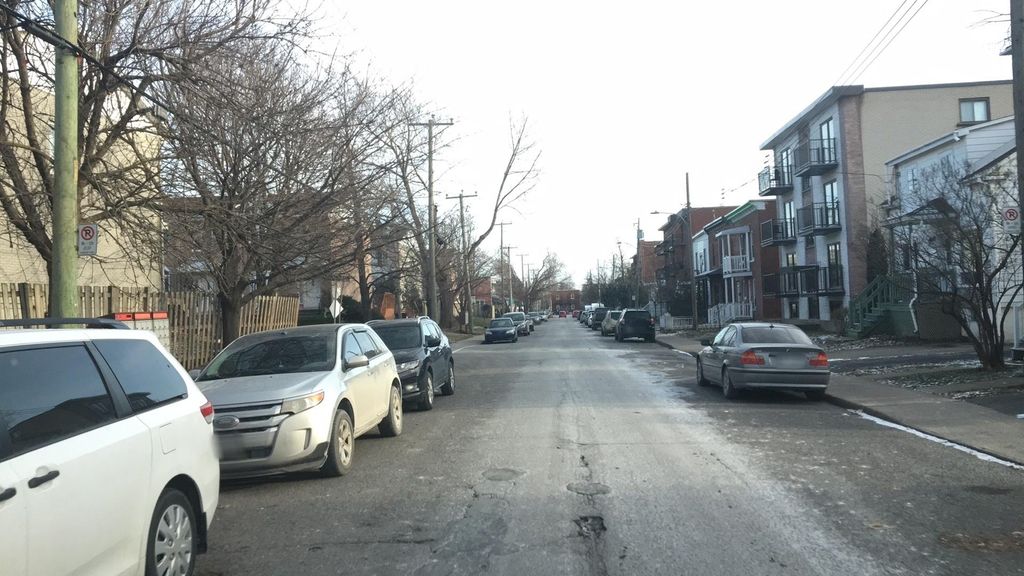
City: montreal